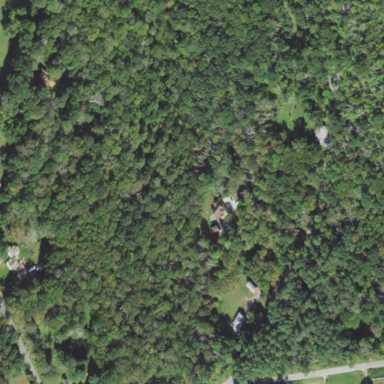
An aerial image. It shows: Beautiful woodland area.